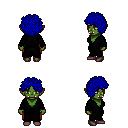
a pixel art fantasy rpg character, female body template, orc, green skin, gray robe, red pants, blue curly afro hairstyle, maroon shoes, four views (front, back, left, right), 2x2 character sprite sheet, small pixel art, hard edges, no anti-aliasing